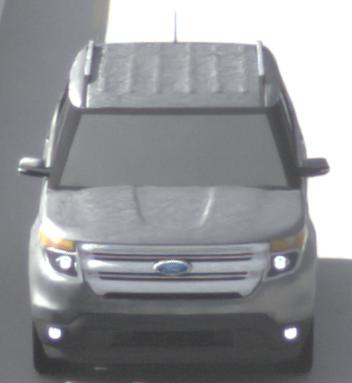
Make: Ford
Model: Explorer
Detailed model: Gen. 5
Model produced from: 2010
Model produced until: 2019
Doors: 5
Color: gray
Road condition: dry road
Daytime: morning or afternoon
Contrast: low contrast